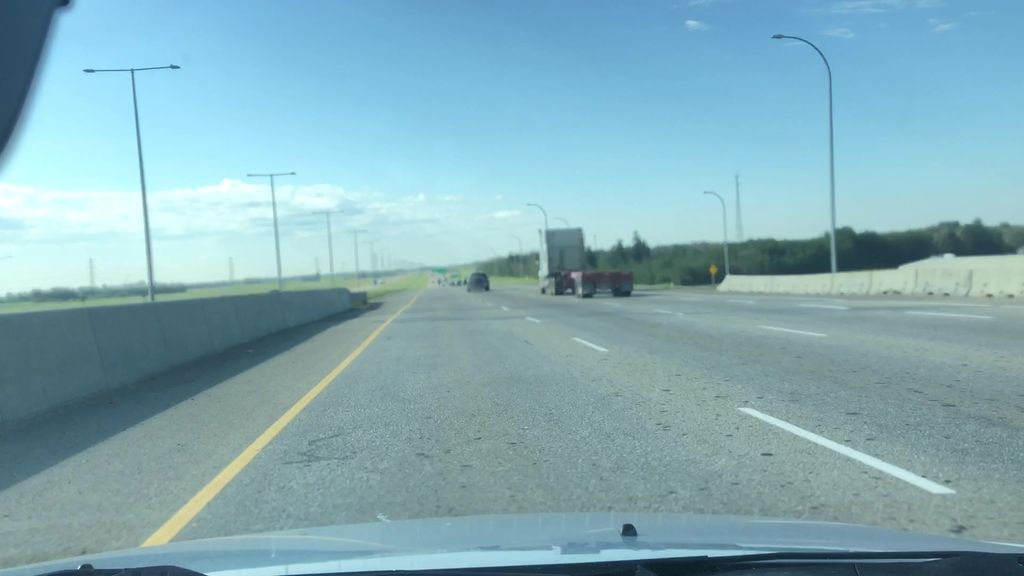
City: edmonton